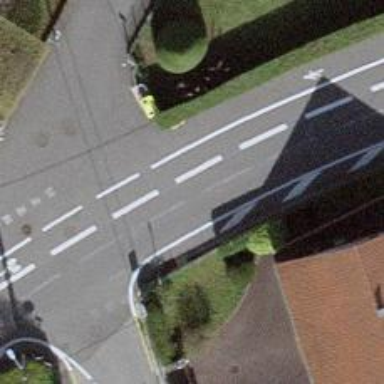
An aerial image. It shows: Residential road with asphalt surface. There is sidewalk on the left and opposite lane for cycling.